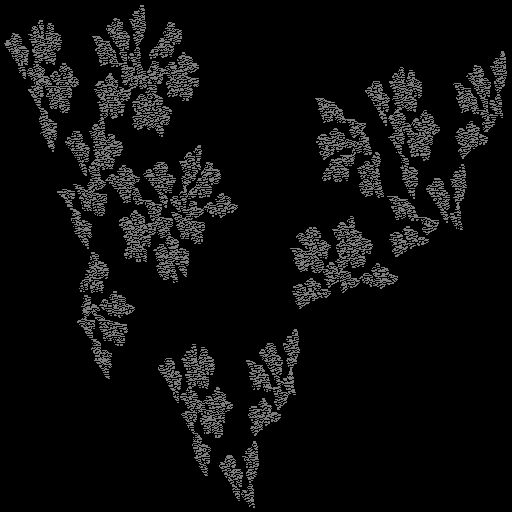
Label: penta